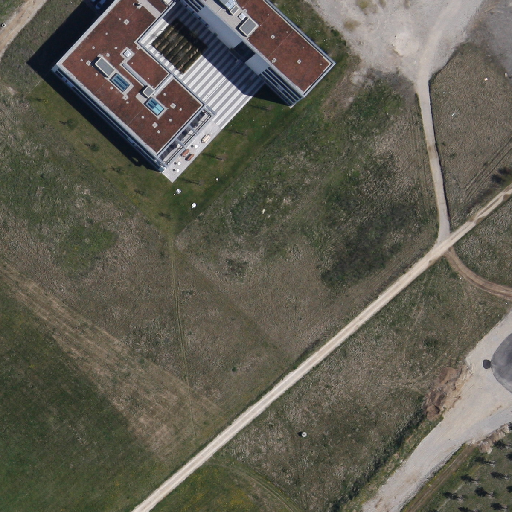
Referring expression: road